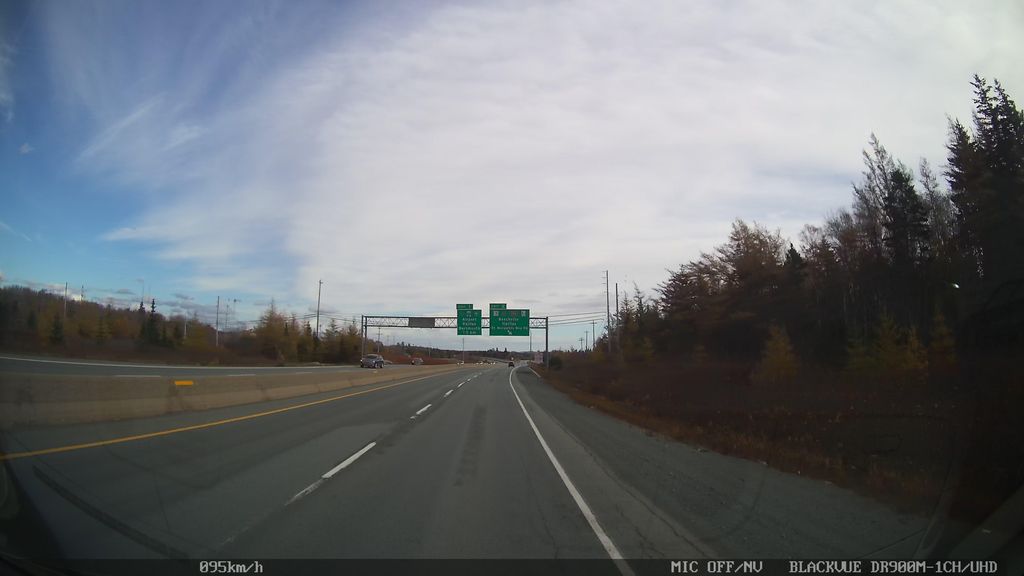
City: halifax